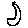
Label: moon